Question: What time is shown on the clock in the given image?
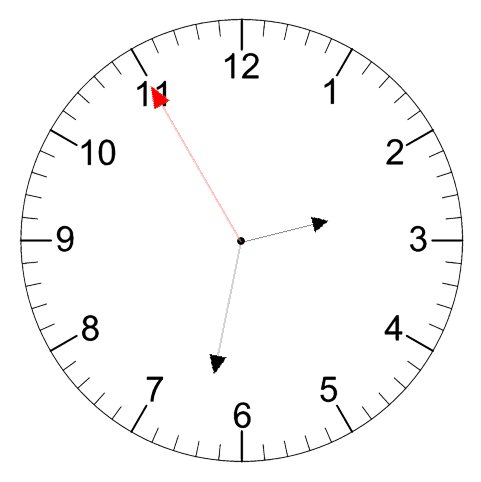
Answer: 02:31:55